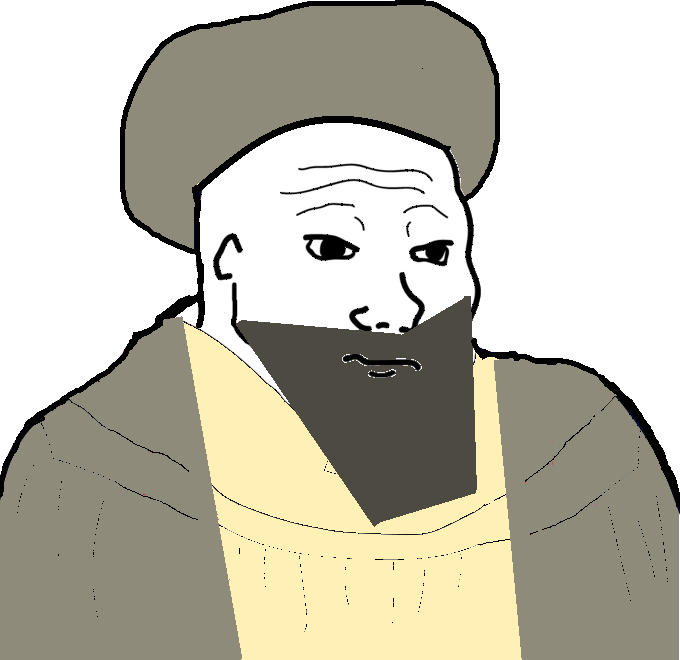
Label: 5_Blobjak